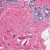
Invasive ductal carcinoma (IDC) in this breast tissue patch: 0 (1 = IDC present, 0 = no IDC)